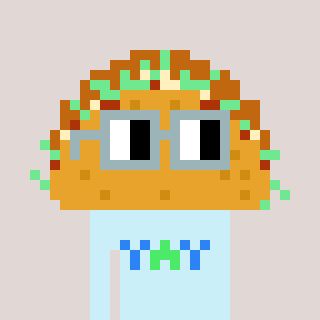
a pixel art character with square dark gray glasses, a taco-shaped head and a cold-colored body on a warm background